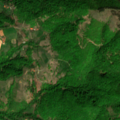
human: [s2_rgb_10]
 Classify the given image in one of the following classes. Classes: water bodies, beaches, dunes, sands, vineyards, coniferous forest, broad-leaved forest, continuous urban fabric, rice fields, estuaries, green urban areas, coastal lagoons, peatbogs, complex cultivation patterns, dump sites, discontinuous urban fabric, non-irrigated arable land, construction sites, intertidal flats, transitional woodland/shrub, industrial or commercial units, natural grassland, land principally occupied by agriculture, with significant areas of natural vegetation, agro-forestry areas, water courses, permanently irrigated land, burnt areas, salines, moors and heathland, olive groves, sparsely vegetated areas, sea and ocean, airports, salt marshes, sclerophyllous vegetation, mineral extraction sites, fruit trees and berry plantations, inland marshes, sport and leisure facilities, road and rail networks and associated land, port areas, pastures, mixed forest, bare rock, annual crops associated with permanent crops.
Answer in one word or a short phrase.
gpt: complex cultivation patterns, land principally occupied by agriculture, with significant areas of natural vegetation, broad-leaved forest, natural grassland